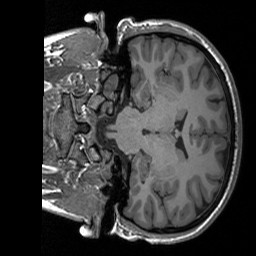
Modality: T1w
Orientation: coronal
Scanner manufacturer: siemens
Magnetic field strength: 3 T
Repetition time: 1.76 s
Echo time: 0.0022 s